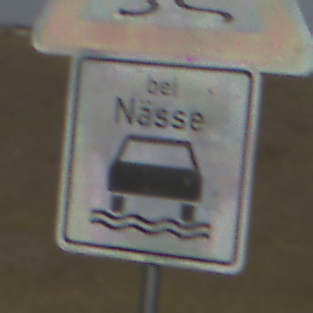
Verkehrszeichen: BeiNaesse
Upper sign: SchleuderOderRutschgefahr
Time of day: MorningAfternoon
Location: Outdoor (Nature)
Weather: PartlyCloudy
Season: NotSpecified
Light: Natural